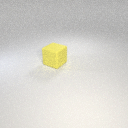
large yellow rubber cube